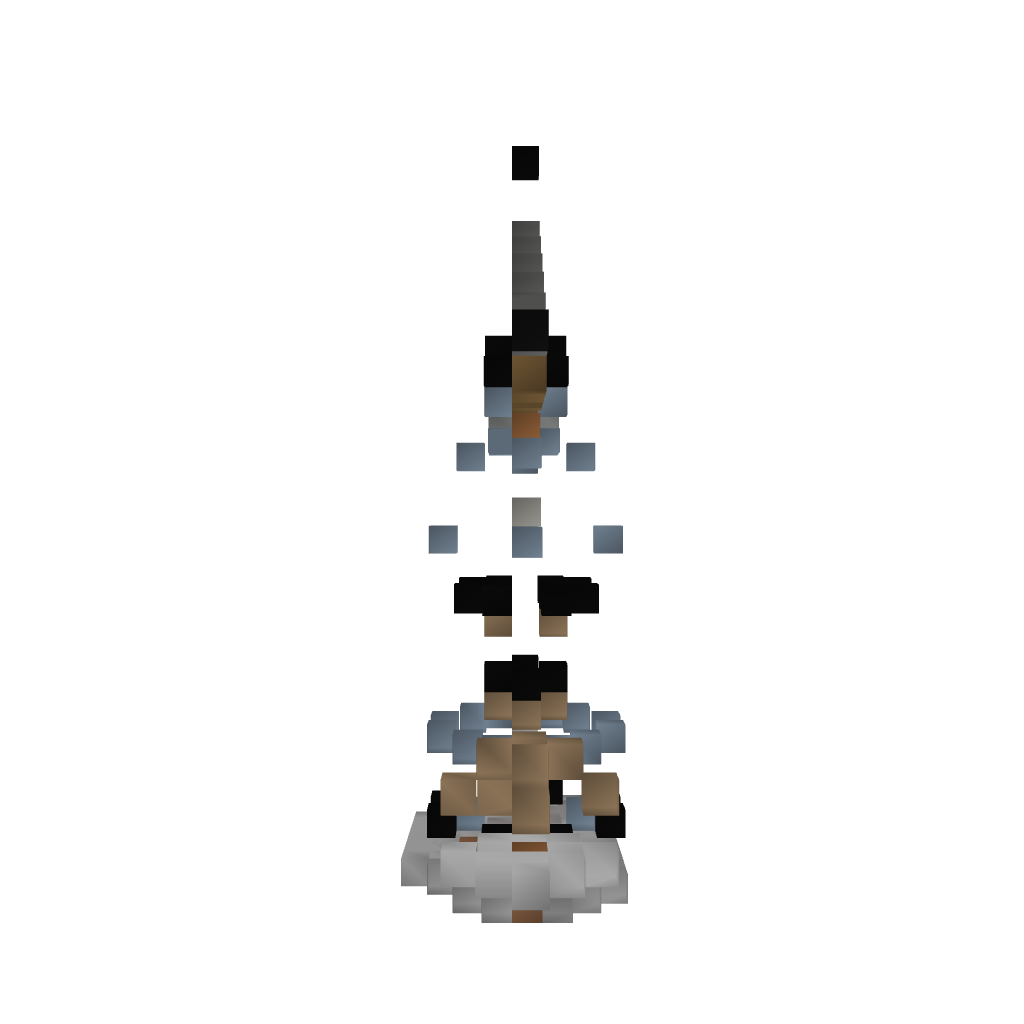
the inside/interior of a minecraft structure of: Medieval-Crane #2